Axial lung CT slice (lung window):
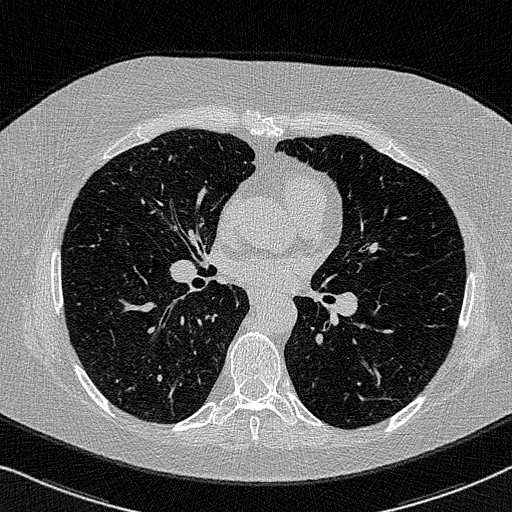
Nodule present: no